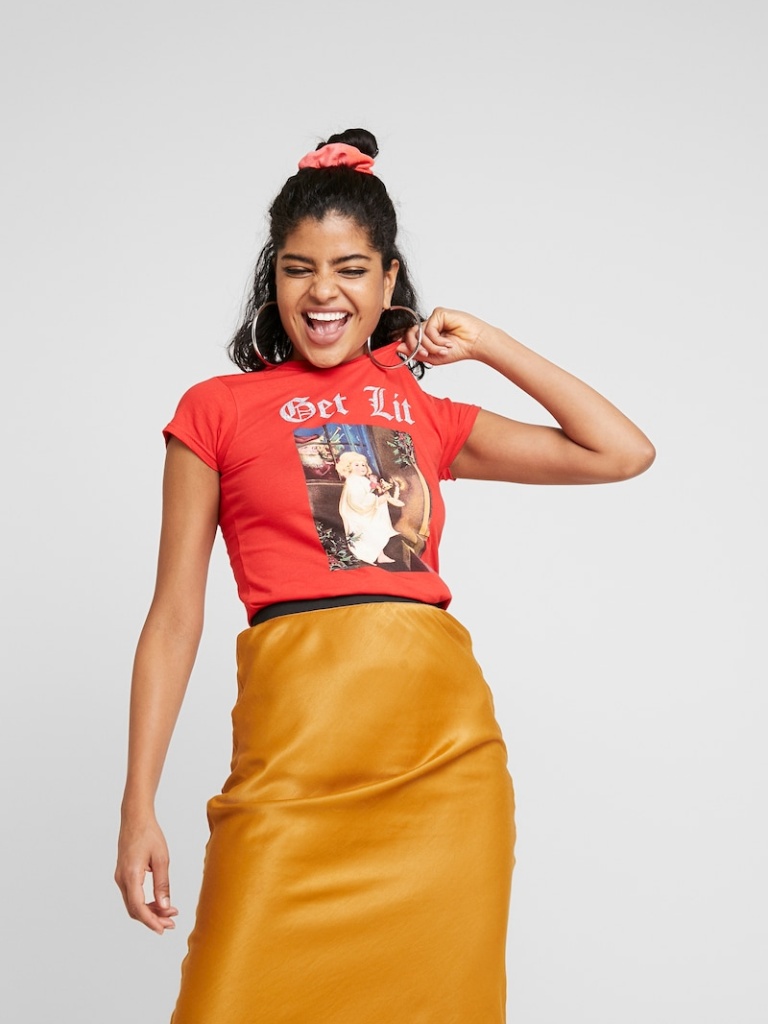
cotton tight short sleeve hip length Fully Tucked in crew t-shirt